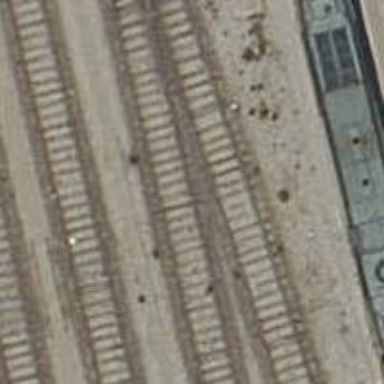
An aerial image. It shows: Rail yard with electrified contact lines for the railway.